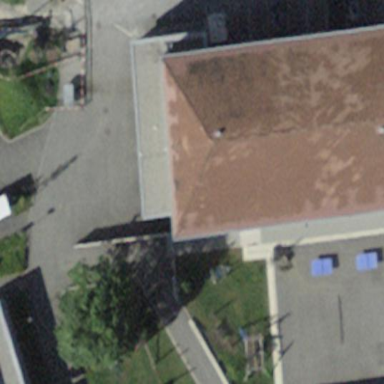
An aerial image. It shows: Sports center building.